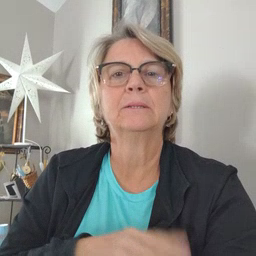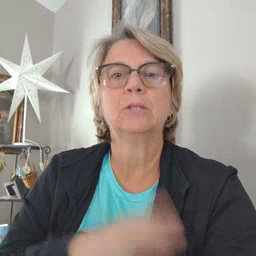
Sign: pajamas